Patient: sex M, age 61
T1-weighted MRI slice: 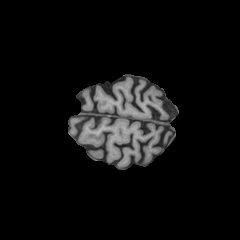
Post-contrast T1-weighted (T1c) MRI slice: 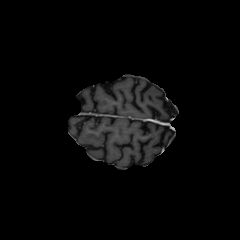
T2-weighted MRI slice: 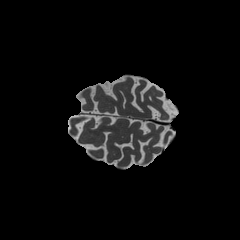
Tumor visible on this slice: no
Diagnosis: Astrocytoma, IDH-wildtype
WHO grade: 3